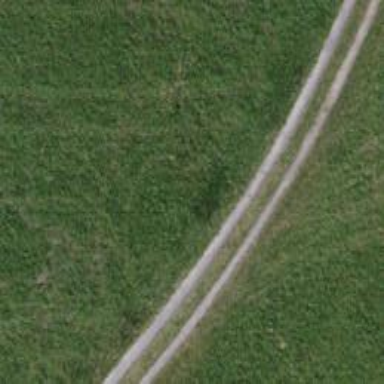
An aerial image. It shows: Unpaved track with grade3 track type.